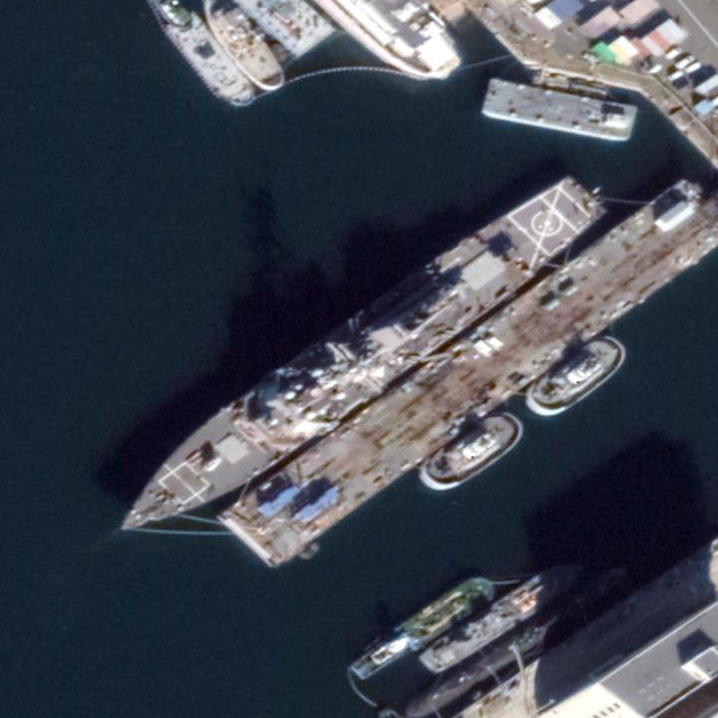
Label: Arleigh_Burke-class_destroyer